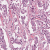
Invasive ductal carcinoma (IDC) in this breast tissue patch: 1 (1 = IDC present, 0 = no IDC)